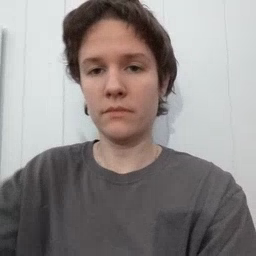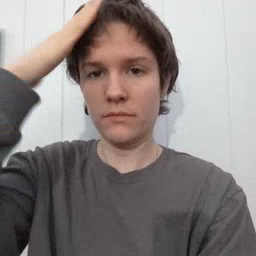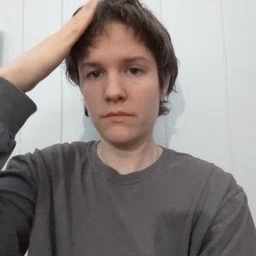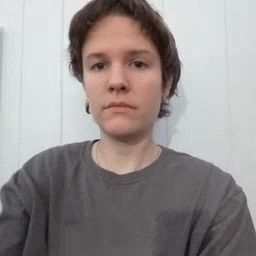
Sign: hat